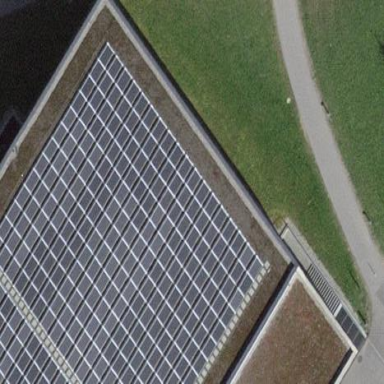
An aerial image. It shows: Solar power generator using photovoltaic panels.